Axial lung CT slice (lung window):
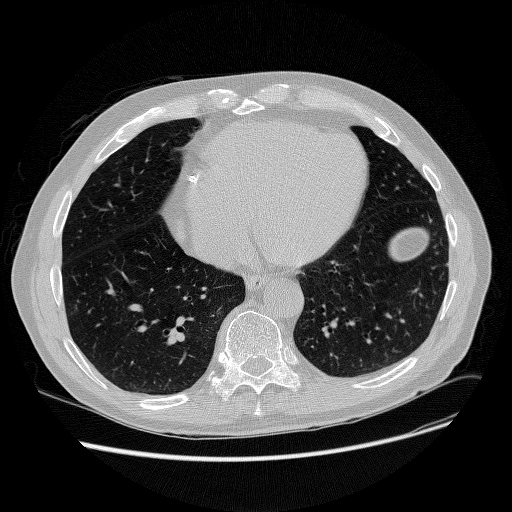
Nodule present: yes
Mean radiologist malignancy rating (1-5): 2.667